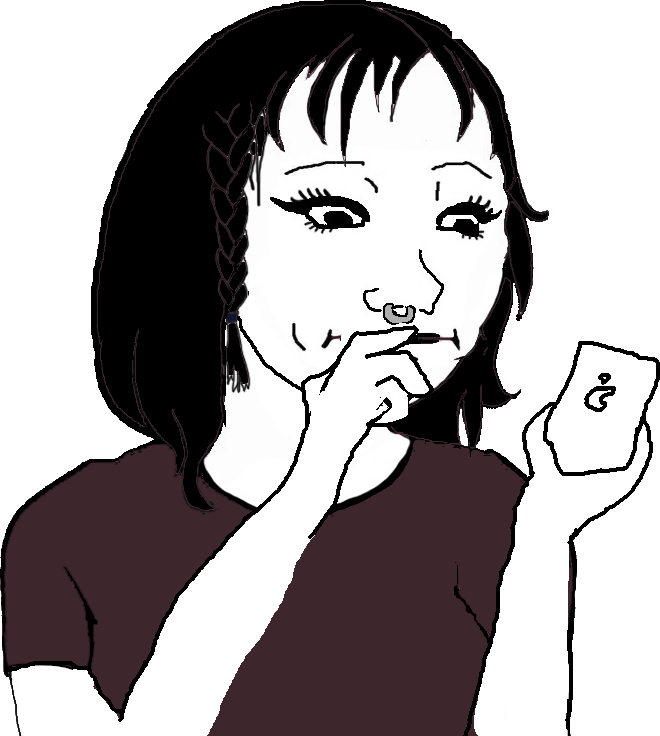
Label: 5_Daddys_Girl